Field crop: tomato
Growth stage: 1
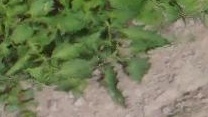
Species: tomato